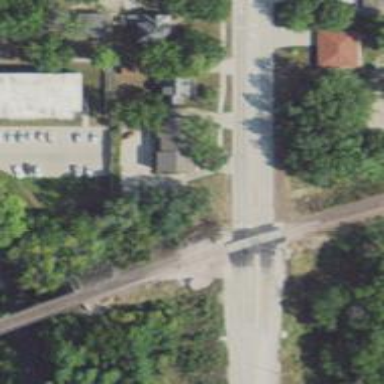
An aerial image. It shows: Railway level crossing.